Field crop: maize
Growth stage: 2
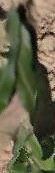
Species: maize